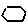
Label: hexagon